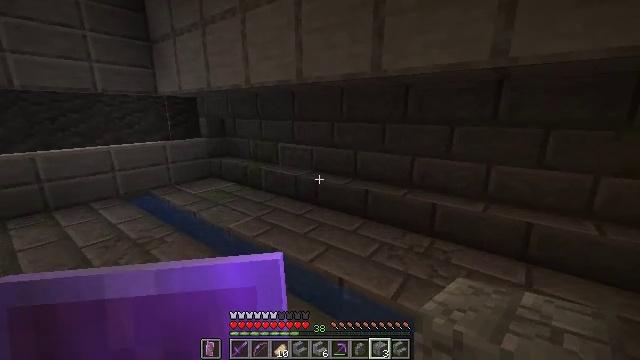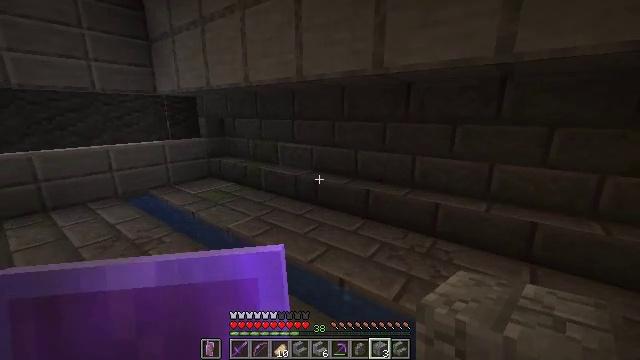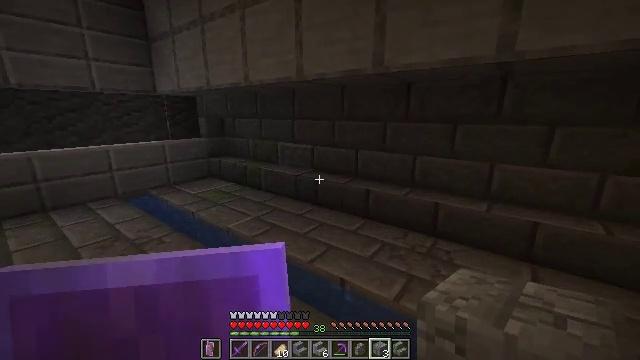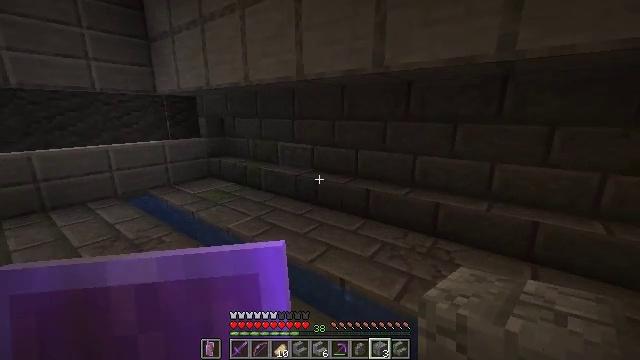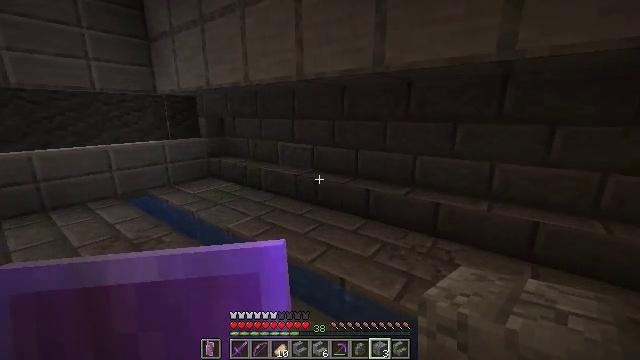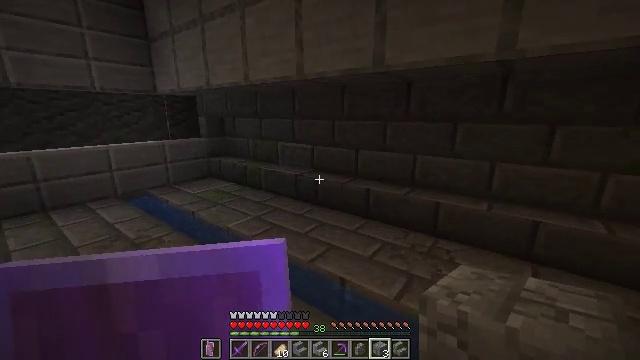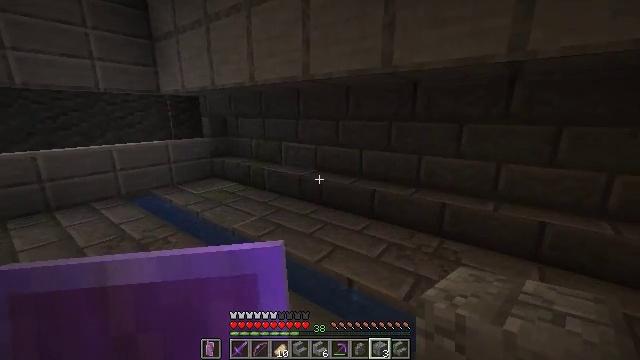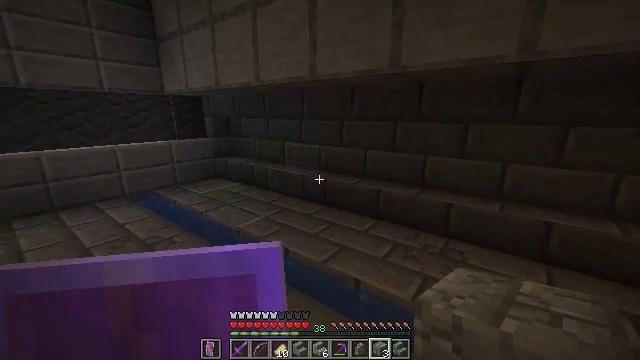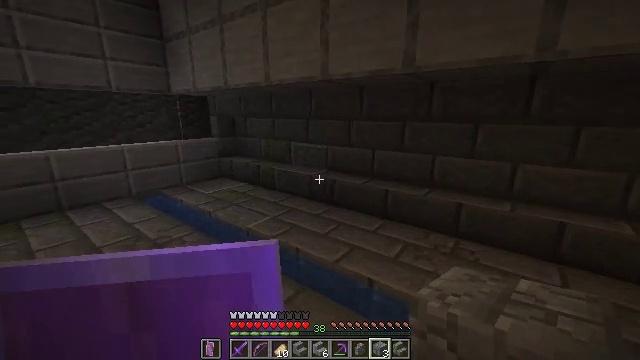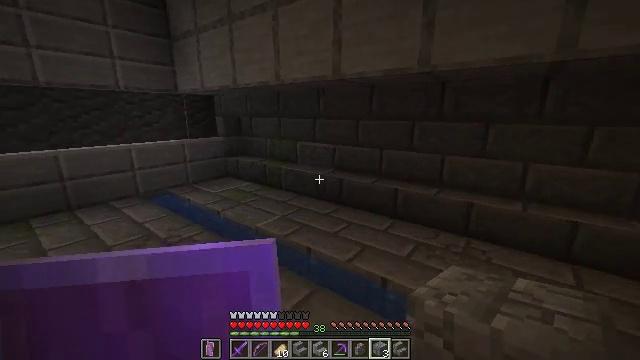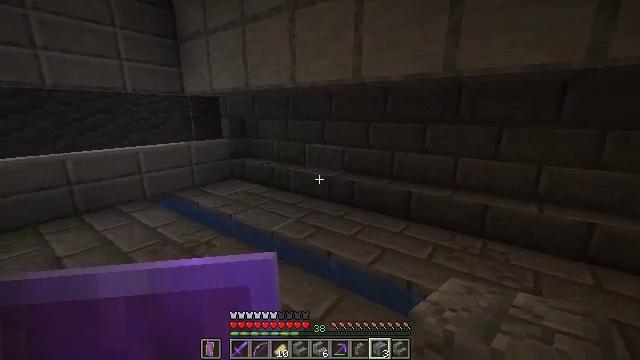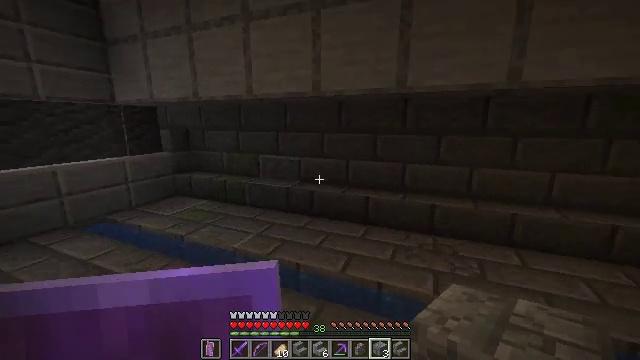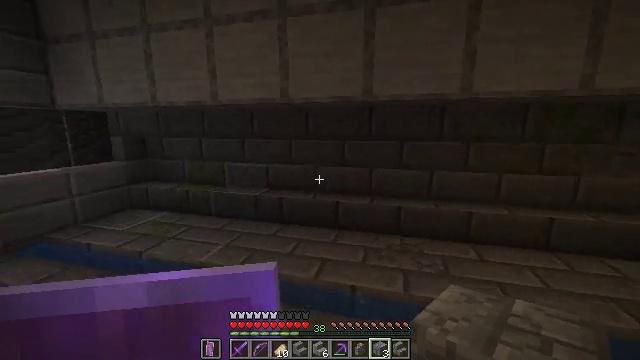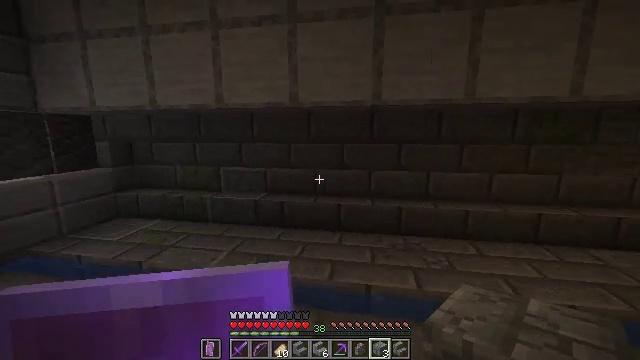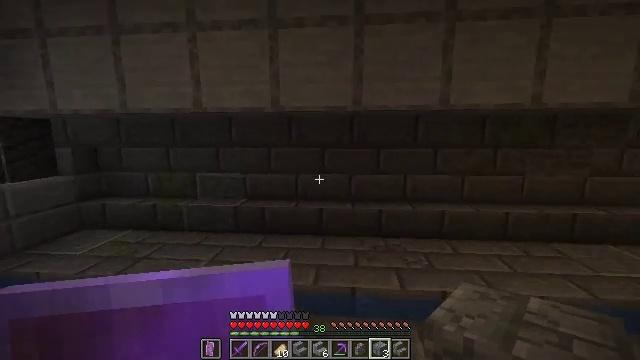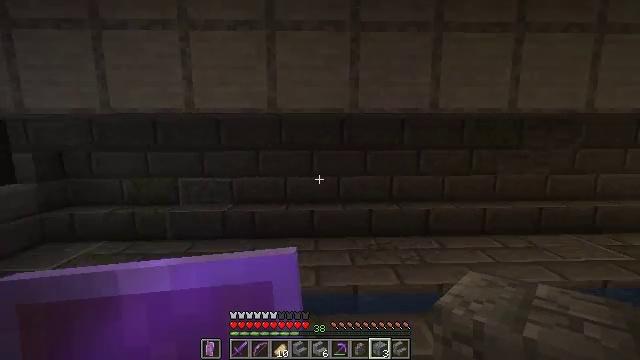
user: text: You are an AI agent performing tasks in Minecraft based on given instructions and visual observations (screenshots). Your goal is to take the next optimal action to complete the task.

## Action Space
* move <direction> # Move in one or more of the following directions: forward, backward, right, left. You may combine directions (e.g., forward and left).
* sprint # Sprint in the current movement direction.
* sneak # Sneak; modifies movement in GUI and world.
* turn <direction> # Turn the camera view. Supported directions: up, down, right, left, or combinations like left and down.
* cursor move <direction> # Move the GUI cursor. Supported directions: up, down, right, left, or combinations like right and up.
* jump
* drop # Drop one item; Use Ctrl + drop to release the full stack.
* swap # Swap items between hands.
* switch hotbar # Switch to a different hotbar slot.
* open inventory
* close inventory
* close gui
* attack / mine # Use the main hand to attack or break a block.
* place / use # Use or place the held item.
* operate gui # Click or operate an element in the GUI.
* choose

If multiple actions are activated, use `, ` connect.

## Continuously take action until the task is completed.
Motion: motion action
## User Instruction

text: Mine the andesite underground.
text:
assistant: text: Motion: no_op
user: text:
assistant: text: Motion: no_op
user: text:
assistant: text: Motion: no_op
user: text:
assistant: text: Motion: no_op
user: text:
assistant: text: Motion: no_op
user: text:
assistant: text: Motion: move left
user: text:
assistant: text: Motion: move left
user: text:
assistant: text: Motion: move left
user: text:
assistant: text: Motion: move left
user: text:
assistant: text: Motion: move left, turn right
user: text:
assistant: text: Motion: move left, turn right and up
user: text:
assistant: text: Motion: move left, turn right and up
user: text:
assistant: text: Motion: move left, turn right
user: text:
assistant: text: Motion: move left, turn right and up
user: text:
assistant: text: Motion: move left, turn right
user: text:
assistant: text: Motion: move left, turn right and up
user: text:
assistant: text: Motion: move back and move left, turn right
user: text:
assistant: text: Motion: move back, turn right
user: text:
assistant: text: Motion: move back, turn right
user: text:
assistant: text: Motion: move back, turn right
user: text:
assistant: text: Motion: move back, turn right
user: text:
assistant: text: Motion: move back, turn right
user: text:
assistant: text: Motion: move back
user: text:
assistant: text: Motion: move back
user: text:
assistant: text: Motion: move back
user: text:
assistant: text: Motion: move back
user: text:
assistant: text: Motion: no_op
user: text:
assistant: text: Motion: no_op
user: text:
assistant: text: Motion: no_op
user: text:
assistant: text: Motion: no_op